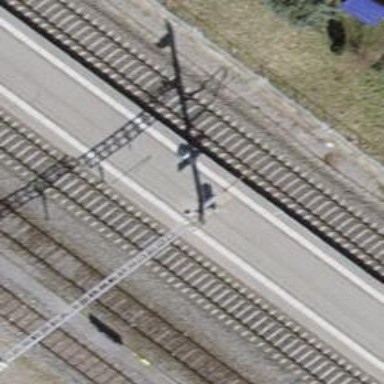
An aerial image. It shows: Solitary milestone along the railway.